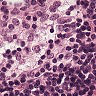
Metastatic tissue present: no